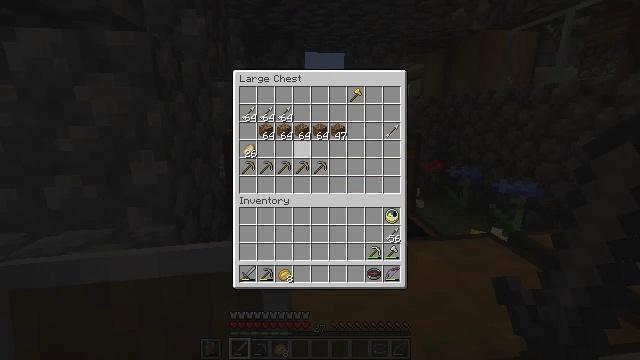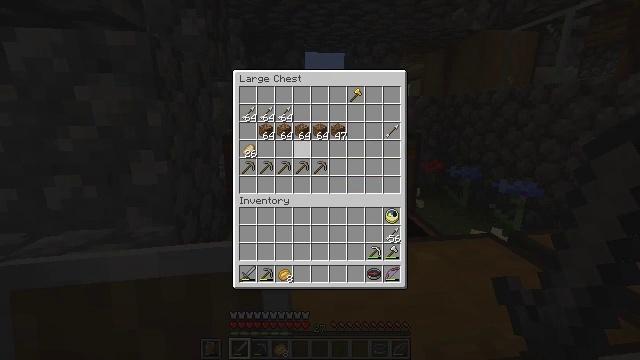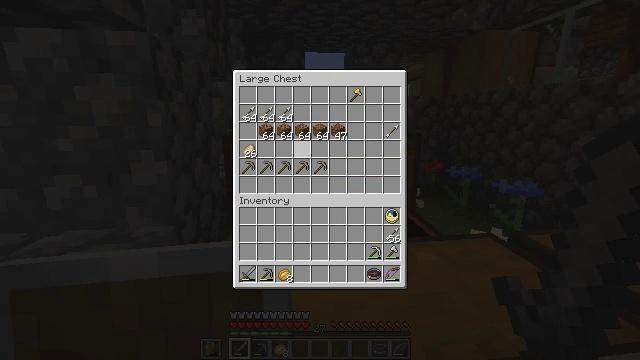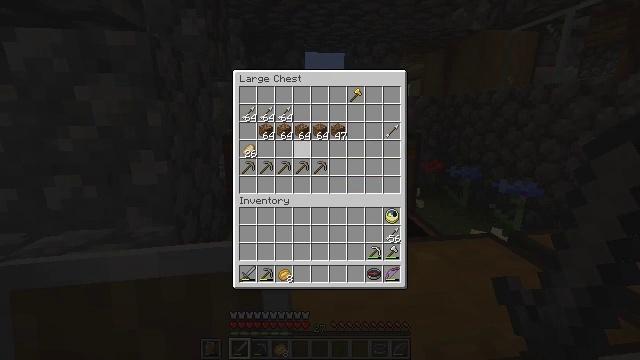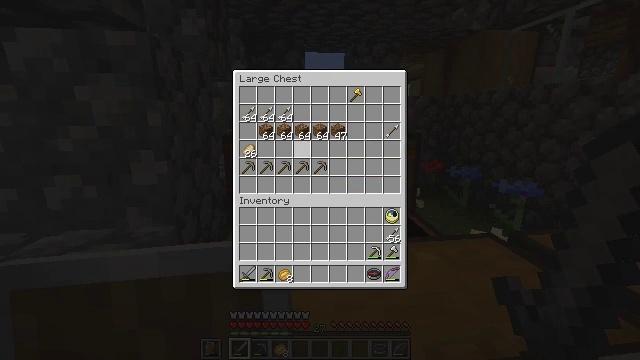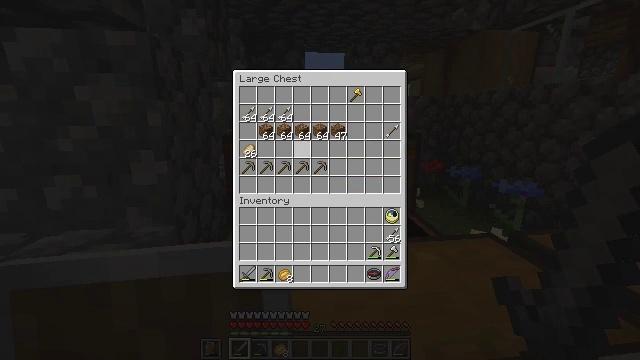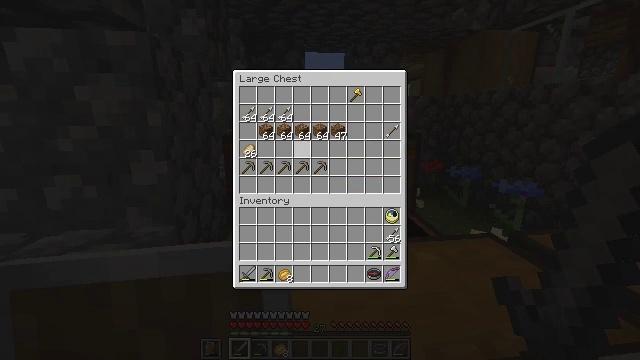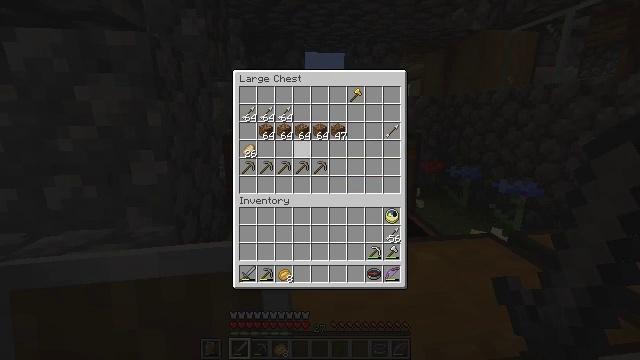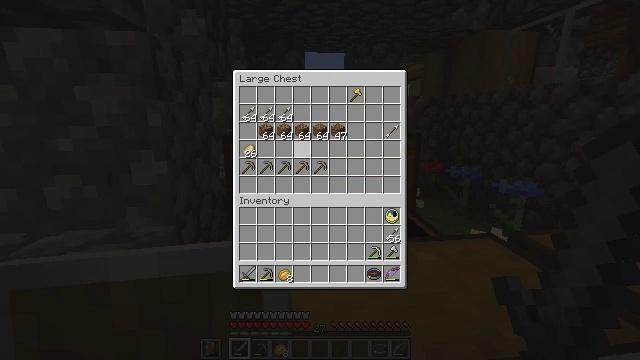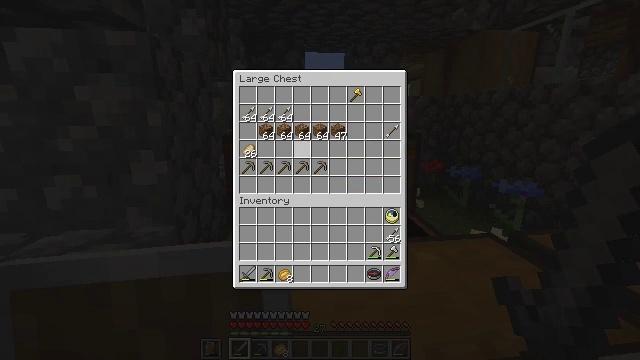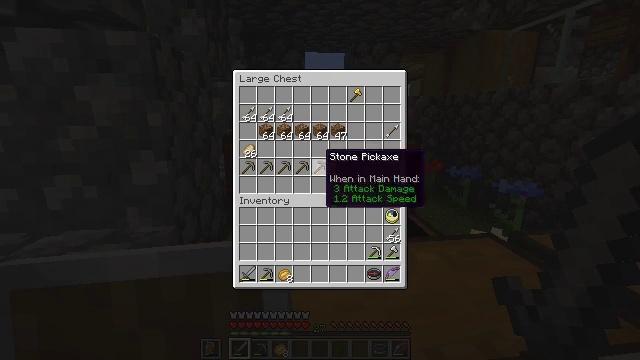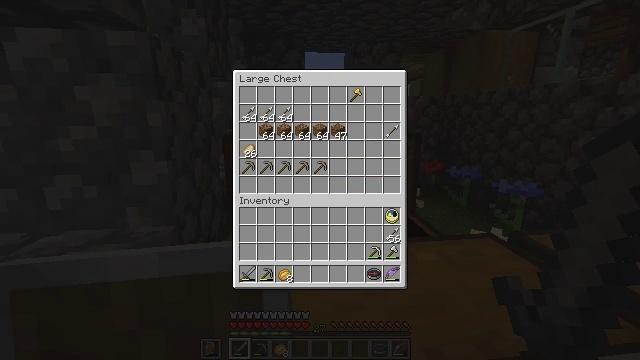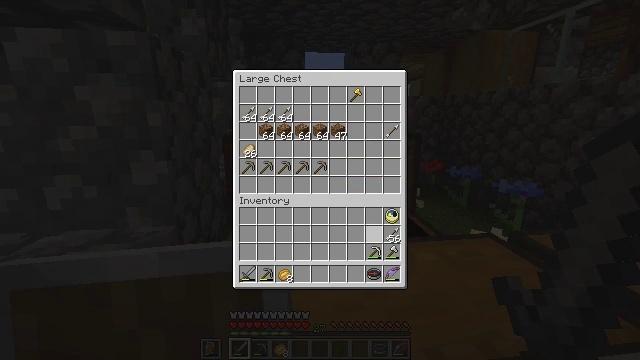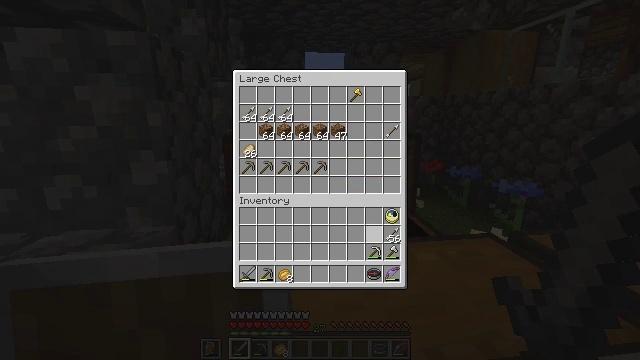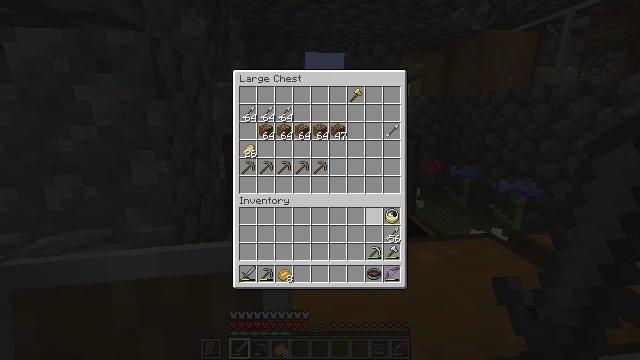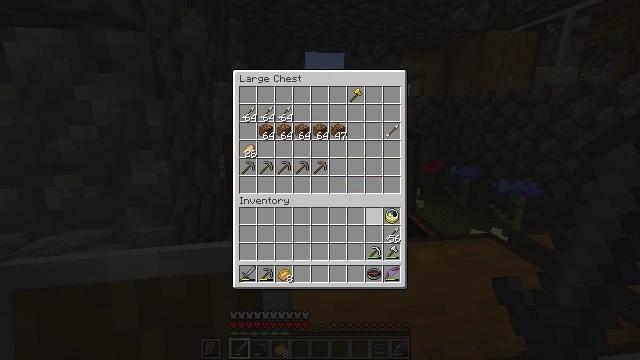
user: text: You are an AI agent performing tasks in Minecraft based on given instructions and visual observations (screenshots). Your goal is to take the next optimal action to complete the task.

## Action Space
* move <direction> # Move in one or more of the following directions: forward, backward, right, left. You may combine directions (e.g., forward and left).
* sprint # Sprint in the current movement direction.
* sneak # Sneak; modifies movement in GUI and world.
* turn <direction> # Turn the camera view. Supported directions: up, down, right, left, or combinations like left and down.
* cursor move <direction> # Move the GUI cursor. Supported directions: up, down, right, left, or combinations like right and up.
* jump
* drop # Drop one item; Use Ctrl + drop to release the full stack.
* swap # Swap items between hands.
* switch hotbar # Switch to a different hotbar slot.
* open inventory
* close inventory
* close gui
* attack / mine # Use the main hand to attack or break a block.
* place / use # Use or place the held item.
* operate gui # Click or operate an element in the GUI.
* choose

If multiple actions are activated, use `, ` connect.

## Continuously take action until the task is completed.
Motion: motion action
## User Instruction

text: Attack the white bed to collect it.
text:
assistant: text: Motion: no_op
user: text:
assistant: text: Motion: no_op
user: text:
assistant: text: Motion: no_op
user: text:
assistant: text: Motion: no_op
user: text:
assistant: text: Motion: no_op
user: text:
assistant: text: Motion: no_op
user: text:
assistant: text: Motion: no_op
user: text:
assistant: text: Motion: no_op
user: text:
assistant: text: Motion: no_op
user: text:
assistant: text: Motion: cursor move right and down
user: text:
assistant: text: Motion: cursor move right and down
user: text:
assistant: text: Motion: cursor move right and down
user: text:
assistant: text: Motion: no_op
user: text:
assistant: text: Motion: no_op
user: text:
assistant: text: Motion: no_op
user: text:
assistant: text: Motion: no_op
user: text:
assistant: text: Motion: no_op
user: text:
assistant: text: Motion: no_op
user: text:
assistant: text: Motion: no_op
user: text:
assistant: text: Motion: no_op
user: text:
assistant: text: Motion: no_op
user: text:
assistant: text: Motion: no_op
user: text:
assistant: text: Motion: no_op
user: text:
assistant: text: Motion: no_op
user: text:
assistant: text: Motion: no_op
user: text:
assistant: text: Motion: no_op
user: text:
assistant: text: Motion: no_op
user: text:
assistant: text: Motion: no_op
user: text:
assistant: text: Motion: no_op
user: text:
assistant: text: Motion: no_op